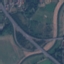
Land use / land cover class: Highway